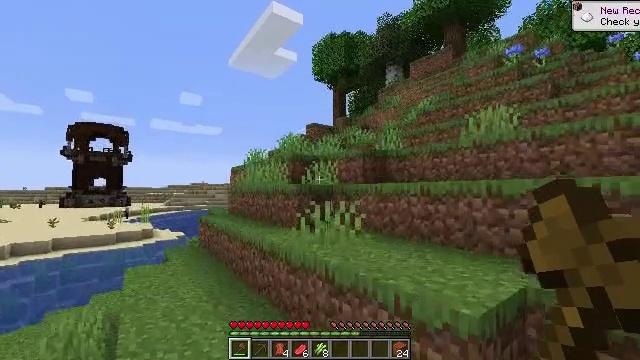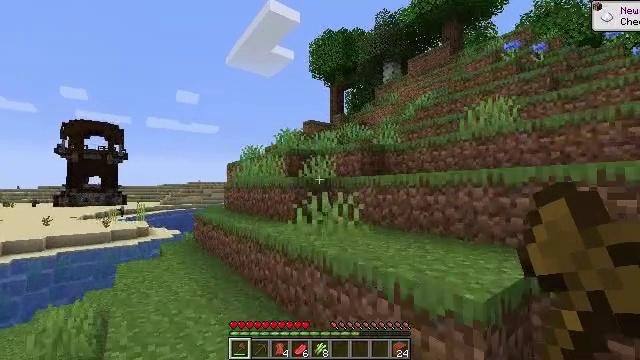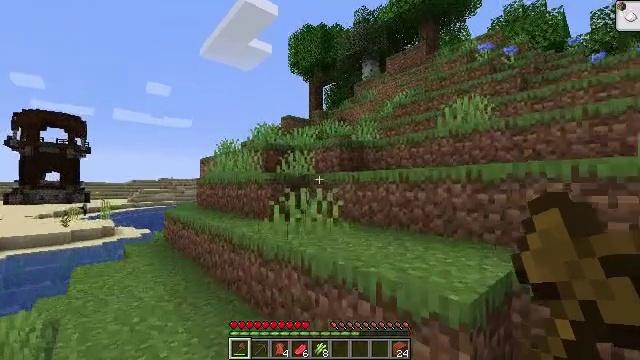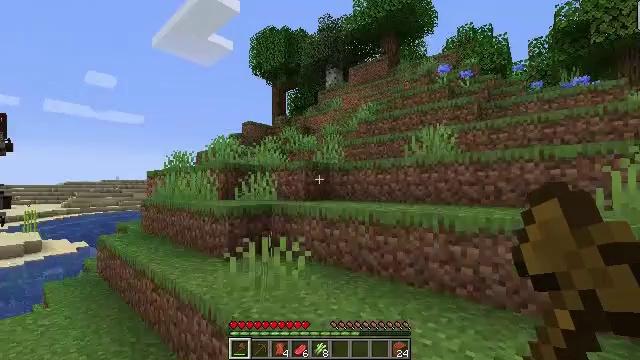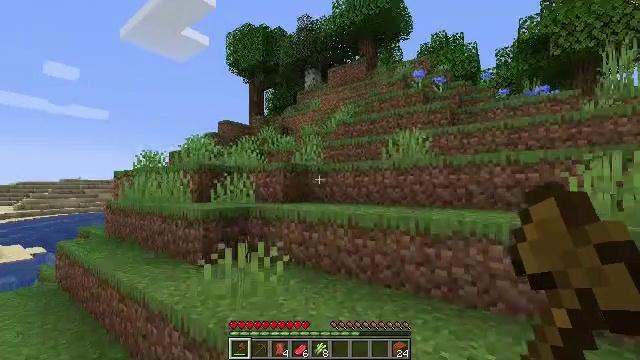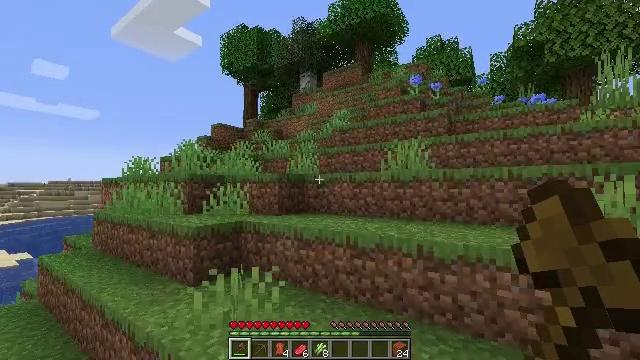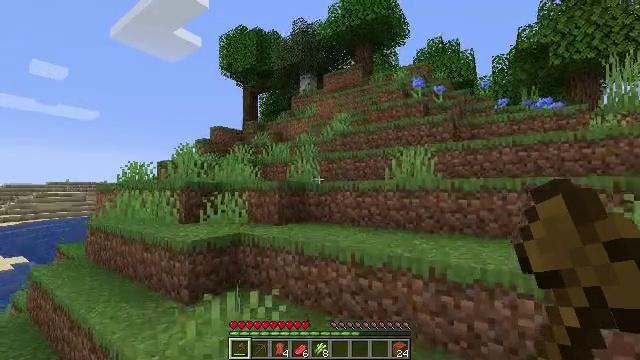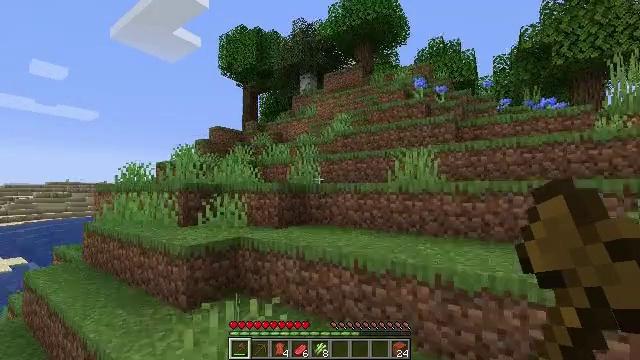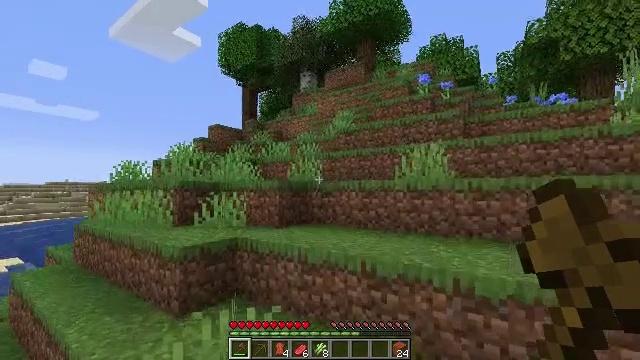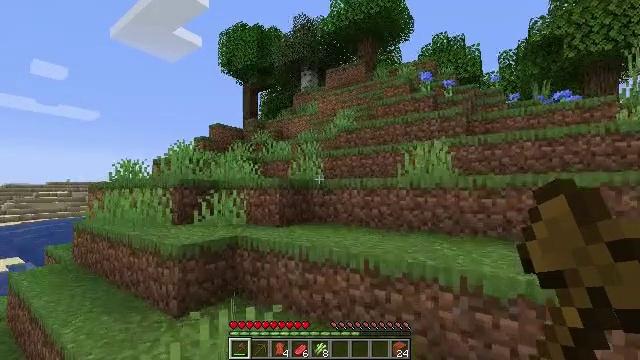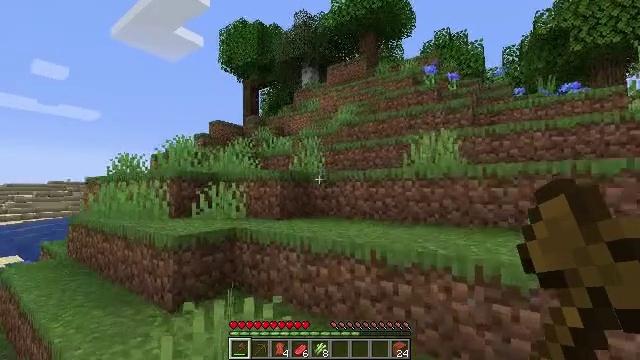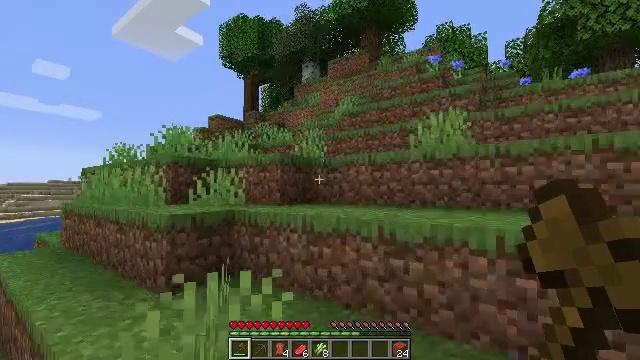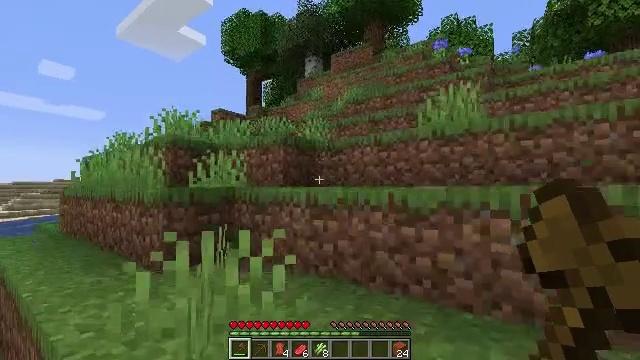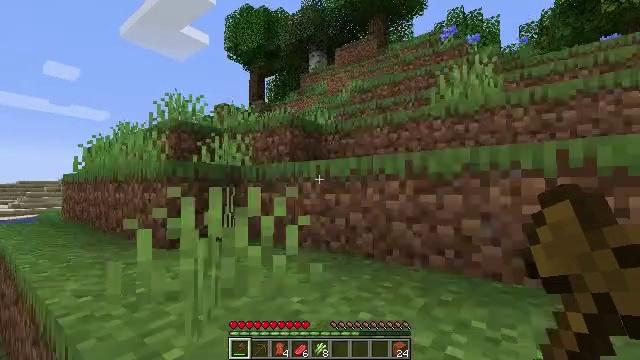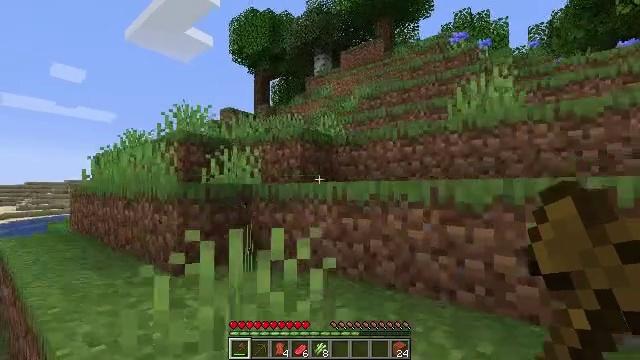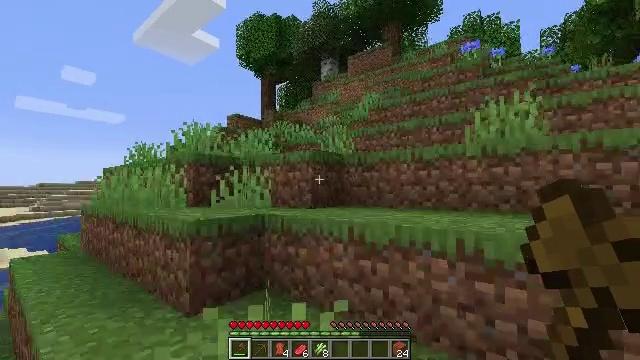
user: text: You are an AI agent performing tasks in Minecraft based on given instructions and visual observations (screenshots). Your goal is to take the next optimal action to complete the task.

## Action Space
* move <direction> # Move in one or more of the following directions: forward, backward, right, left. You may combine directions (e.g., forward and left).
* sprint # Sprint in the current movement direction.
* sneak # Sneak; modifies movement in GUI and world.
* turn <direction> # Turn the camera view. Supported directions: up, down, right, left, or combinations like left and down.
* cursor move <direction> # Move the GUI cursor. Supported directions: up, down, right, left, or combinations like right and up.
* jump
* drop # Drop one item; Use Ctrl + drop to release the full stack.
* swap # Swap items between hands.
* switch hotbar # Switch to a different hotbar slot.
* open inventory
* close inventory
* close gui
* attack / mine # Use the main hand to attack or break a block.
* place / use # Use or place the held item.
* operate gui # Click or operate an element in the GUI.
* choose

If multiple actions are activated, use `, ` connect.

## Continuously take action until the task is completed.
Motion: motion action
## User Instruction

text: Break the sunflower to collect it.
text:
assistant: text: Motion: move forward, jump
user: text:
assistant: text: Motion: move forward, turn right, jump
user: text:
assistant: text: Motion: move forward, turn right, jump
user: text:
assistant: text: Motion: move forward, turn right, jump
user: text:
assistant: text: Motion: move forward, turn right, jump
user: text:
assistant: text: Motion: move forward, jump
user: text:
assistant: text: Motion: move forward, jump
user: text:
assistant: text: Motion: move forward, jump
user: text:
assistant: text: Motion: move forward, jump
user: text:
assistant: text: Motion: move forward, jump
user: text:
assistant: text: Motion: move forward, jump
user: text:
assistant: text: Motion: move forward, jump
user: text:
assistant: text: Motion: move forward, jump
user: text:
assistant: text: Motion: move forward, jump
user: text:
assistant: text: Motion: move forward, turn left, jump
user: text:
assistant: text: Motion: move forward, turn left, jump
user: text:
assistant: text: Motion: move forward, turn left, jump
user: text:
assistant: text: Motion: move forward, turn left, jump
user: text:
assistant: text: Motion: move forward, jump
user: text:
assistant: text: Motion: move forward, jump
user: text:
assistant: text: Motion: move forward, jump
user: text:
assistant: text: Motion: move forward, jump
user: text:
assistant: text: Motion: move forward, jump
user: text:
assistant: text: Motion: move forward, jump
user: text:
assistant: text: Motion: move forward, jump
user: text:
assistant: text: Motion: move forward, jump
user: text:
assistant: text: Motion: move forward, jump
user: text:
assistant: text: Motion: move forward, jump
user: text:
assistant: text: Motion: move forward, jump
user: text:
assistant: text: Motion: move forward, jump